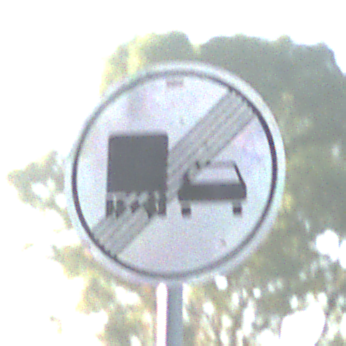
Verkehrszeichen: EndeUeberholverbotKraftfahrzeuge
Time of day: SunriseSunset
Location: Outdoor (Suburban)
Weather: PartlyCloudy
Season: NotSpecified
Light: Natural